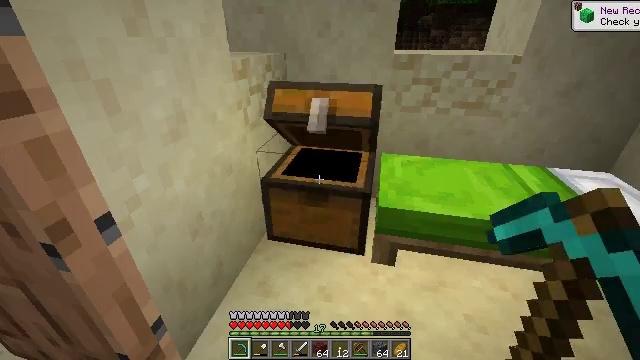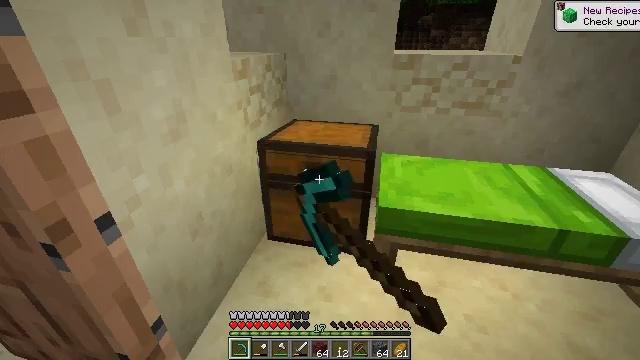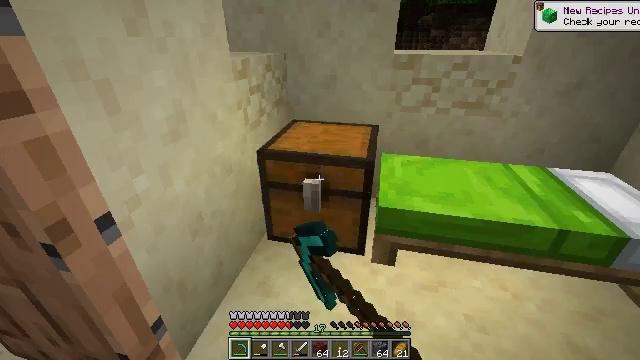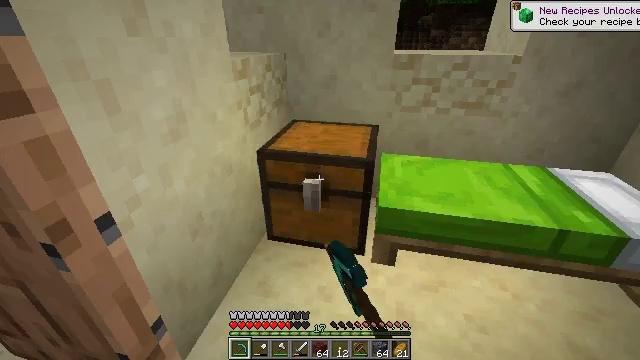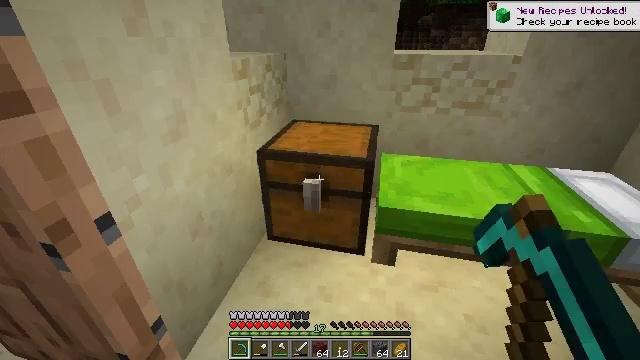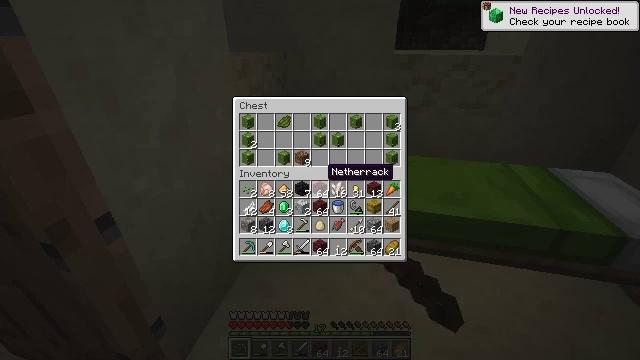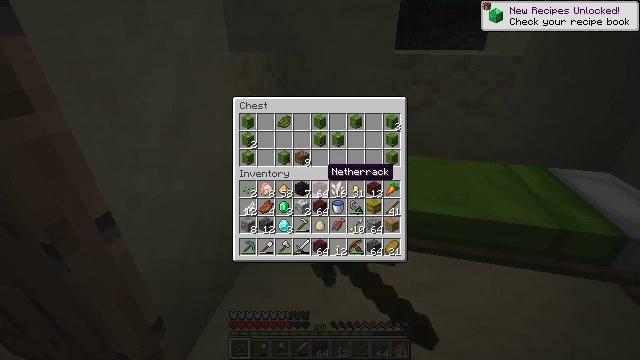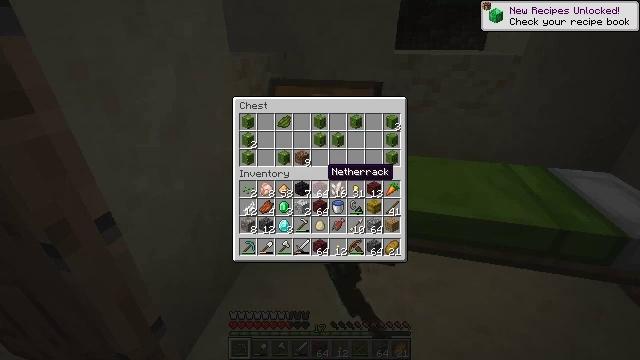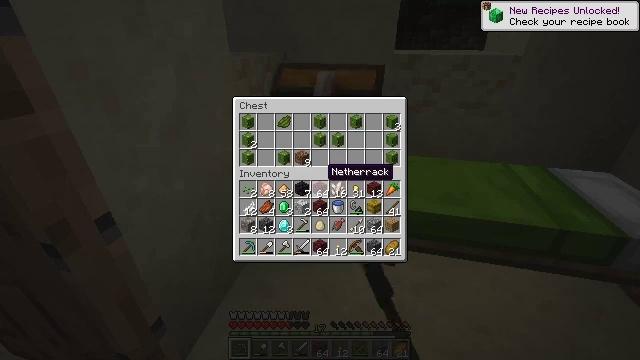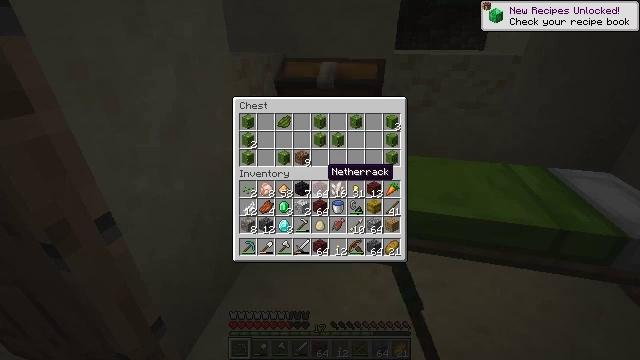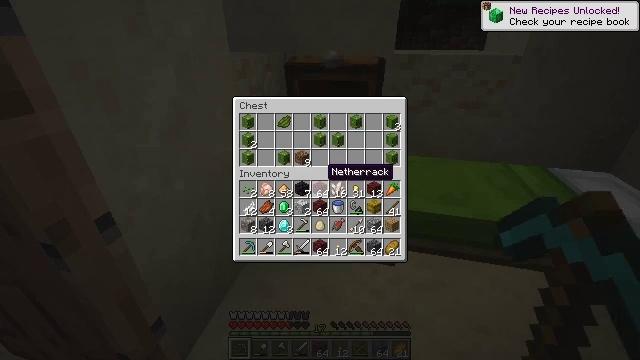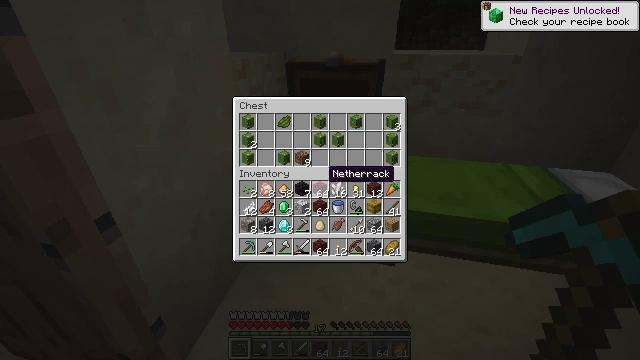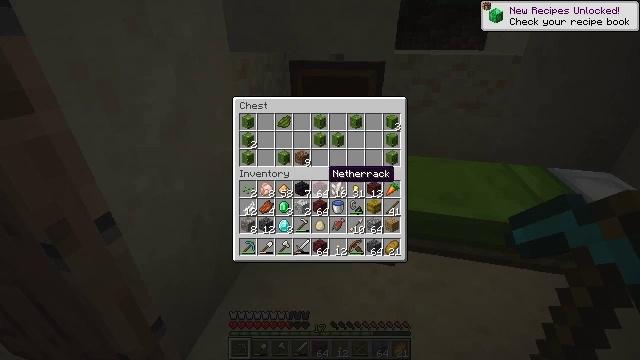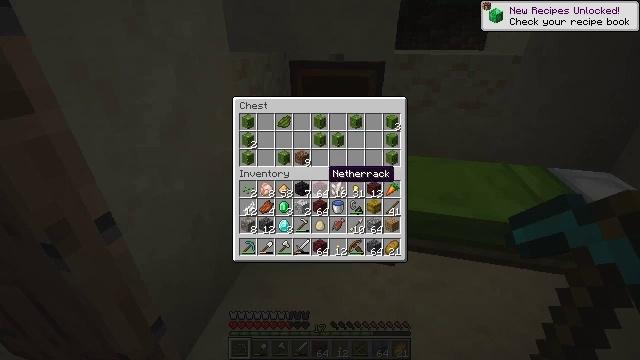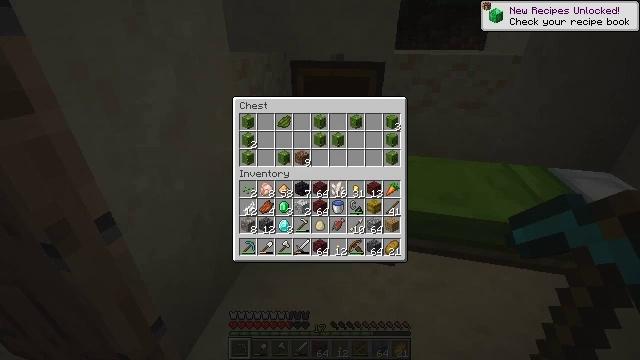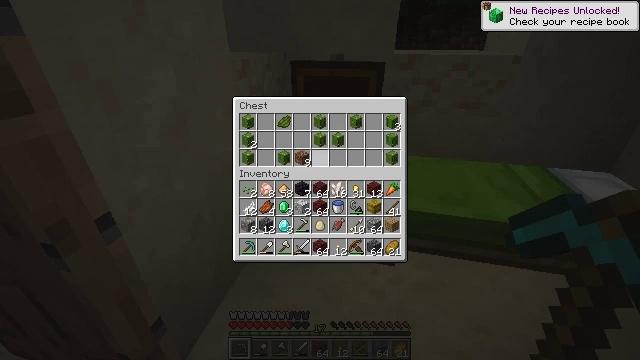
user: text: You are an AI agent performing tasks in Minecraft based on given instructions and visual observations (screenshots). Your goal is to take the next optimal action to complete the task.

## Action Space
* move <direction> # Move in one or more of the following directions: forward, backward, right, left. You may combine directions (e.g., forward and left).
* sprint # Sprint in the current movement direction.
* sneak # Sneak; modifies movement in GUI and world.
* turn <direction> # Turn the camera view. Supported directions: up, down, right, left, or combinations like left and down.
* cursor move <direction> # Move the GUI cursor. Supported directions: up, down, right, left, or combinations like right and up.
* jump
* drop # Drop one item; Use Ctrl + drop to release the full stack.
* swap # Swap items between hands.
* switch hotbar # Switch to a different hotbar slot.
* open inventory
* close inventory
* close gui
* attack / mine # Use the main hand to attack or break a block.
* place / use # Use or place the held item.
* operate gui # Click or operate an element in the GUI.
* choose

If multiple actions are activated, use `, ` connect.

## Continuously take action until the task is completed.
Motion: motion action
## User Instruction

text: Break the white glazed terracotta for reuse.
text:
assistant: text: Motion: use / place
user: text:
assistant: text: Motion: use / place
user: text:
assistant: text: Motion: use / place
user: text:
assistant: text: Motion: use / place
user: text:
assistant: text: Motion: open gui
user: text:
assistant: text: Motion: no_op
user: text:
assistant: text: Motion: no_op
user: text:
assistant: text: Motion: no_op
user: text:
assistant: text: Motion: no_op
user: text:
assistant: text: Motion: no_op
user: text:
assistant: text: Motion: no_op
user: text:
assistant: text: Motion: no_op
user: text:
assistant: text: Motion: no_op
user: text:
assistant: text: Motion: no_op
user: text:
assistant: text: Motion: cursor move up
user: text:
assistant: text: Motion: cursor move up
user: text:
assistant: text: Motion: cursor move up
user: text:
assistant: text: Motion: cursor move left and up
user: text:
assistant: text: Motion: cursor move left and up
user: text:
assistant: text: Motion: cursor move left
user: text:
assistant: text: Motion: no_op
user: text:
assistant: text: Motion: no_op
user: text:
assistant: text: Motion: no_op
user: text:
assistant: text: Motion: no_op
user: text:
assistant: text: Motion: no_op
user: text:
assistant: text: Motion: no_op
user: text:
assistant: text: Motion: no_op
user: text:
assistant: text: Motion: no_op
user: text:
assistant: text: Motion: no_op
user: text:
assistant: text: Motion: no_op